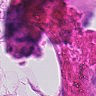
Metastatic tissue present: no